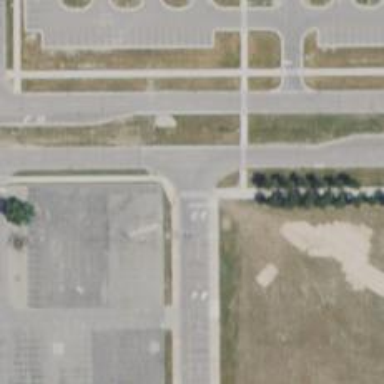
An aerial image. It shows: Service road with separate sidewalk.